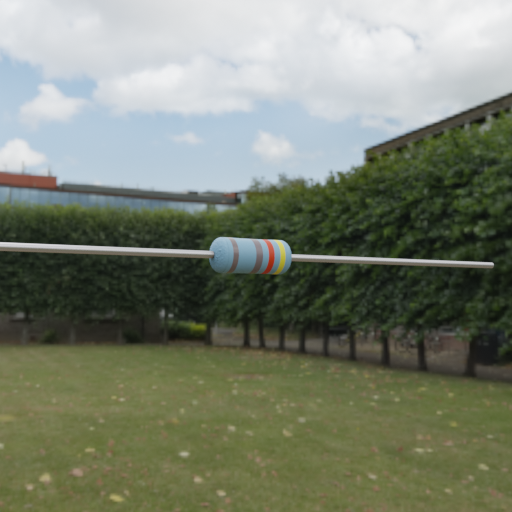
Resistor colour bands (in order): gray, gray, red, yellow